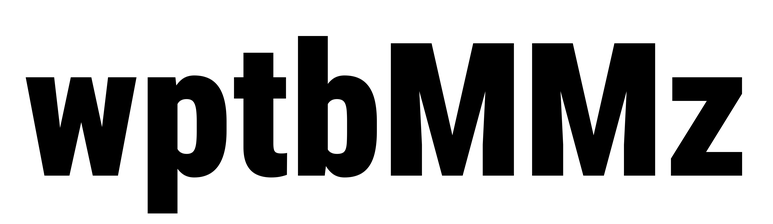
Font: Roboto_Condensed_Black